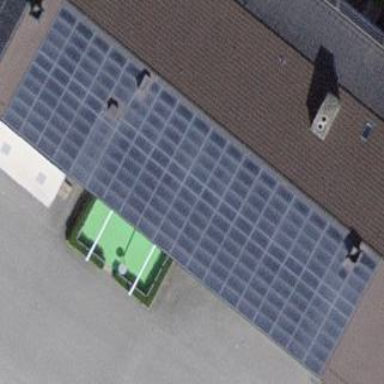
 consisting of solar photovoltaic panels."